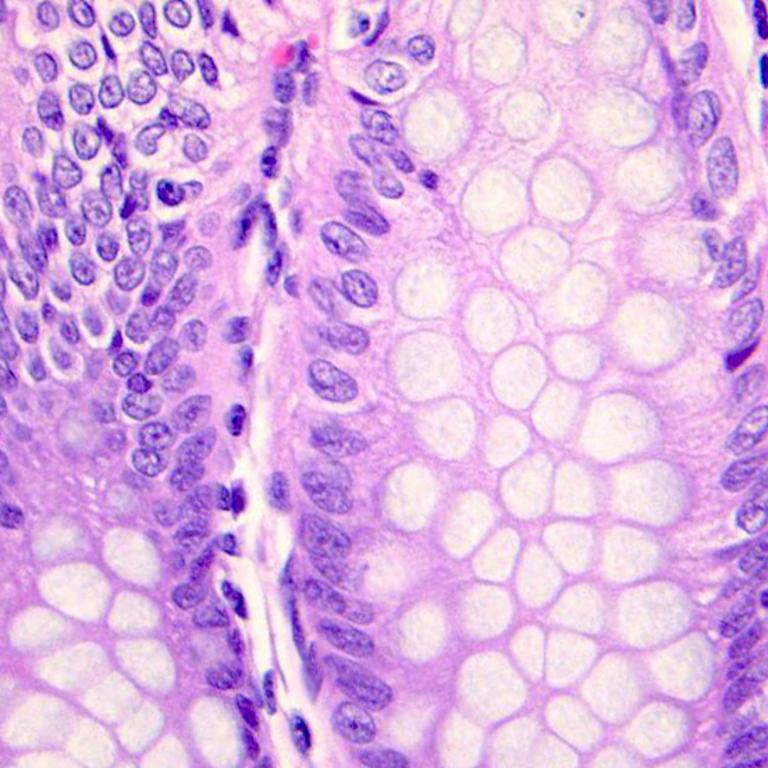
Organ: colon
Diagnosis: benign